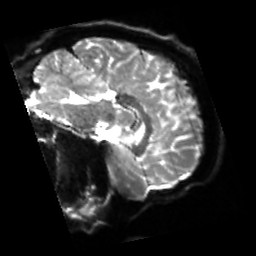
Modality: sbref
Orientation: sagittal
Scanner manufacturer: siemens
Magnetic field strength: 3 T
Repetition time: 4 s
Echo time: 0.0594 s